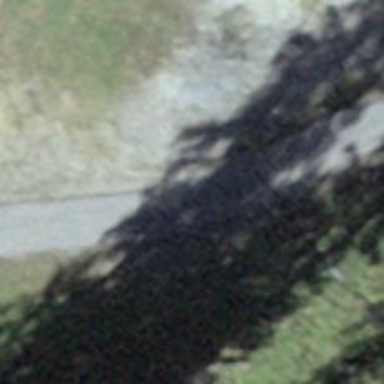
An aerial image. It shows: Paved track with Grade 1 surface.